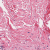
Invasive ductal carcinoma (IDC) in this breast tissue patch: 0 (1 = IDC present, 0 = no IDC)